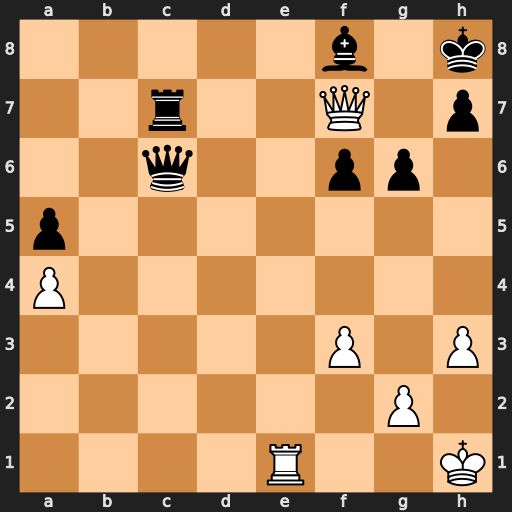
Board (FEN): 5b1k/2r2Q1p/2q2pp1/p7/P7/5P1P/6P1/4R2K
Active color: w
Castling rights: -
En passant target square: -
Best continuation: Qxf8#